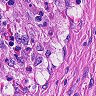
Metastatic tissue present: no